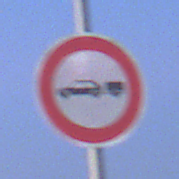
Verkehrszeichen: VerbotPersonenkraftwagenMitAnhaenger
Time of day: SunriseSunset
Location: Outdoor (Nature)
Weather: Clear
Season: NotSpecified
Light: Natural